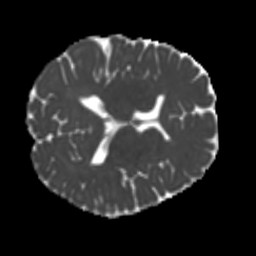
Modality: MD
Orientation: axial
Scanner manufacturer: siemens
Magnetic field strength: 3 T
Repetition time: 4 s
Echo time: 0.0594 s